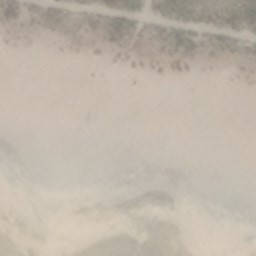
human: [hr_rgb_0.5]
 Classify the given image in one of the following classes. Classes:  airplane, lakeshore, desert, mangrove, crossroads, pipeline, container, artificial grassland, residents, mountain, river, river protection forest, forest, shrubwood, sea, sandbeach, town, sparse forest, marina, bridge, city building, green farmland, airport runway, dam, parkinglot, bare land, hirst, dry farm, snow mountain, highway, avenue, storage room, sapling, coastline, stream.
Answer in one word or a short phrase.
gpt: sandbeach